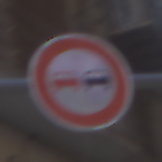
Verkehrszeichen: Ueberholverbot
Umgebung: Outdoor, Urban
Tageszeit: MorningAfternoon
Wetter: PartlyCloudy
Licht: Natural
Jahreszeit: NotSpecified
Kontrast: MediumContrast